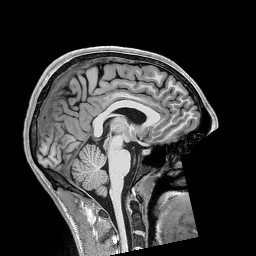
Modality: T1w
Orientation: sagittal